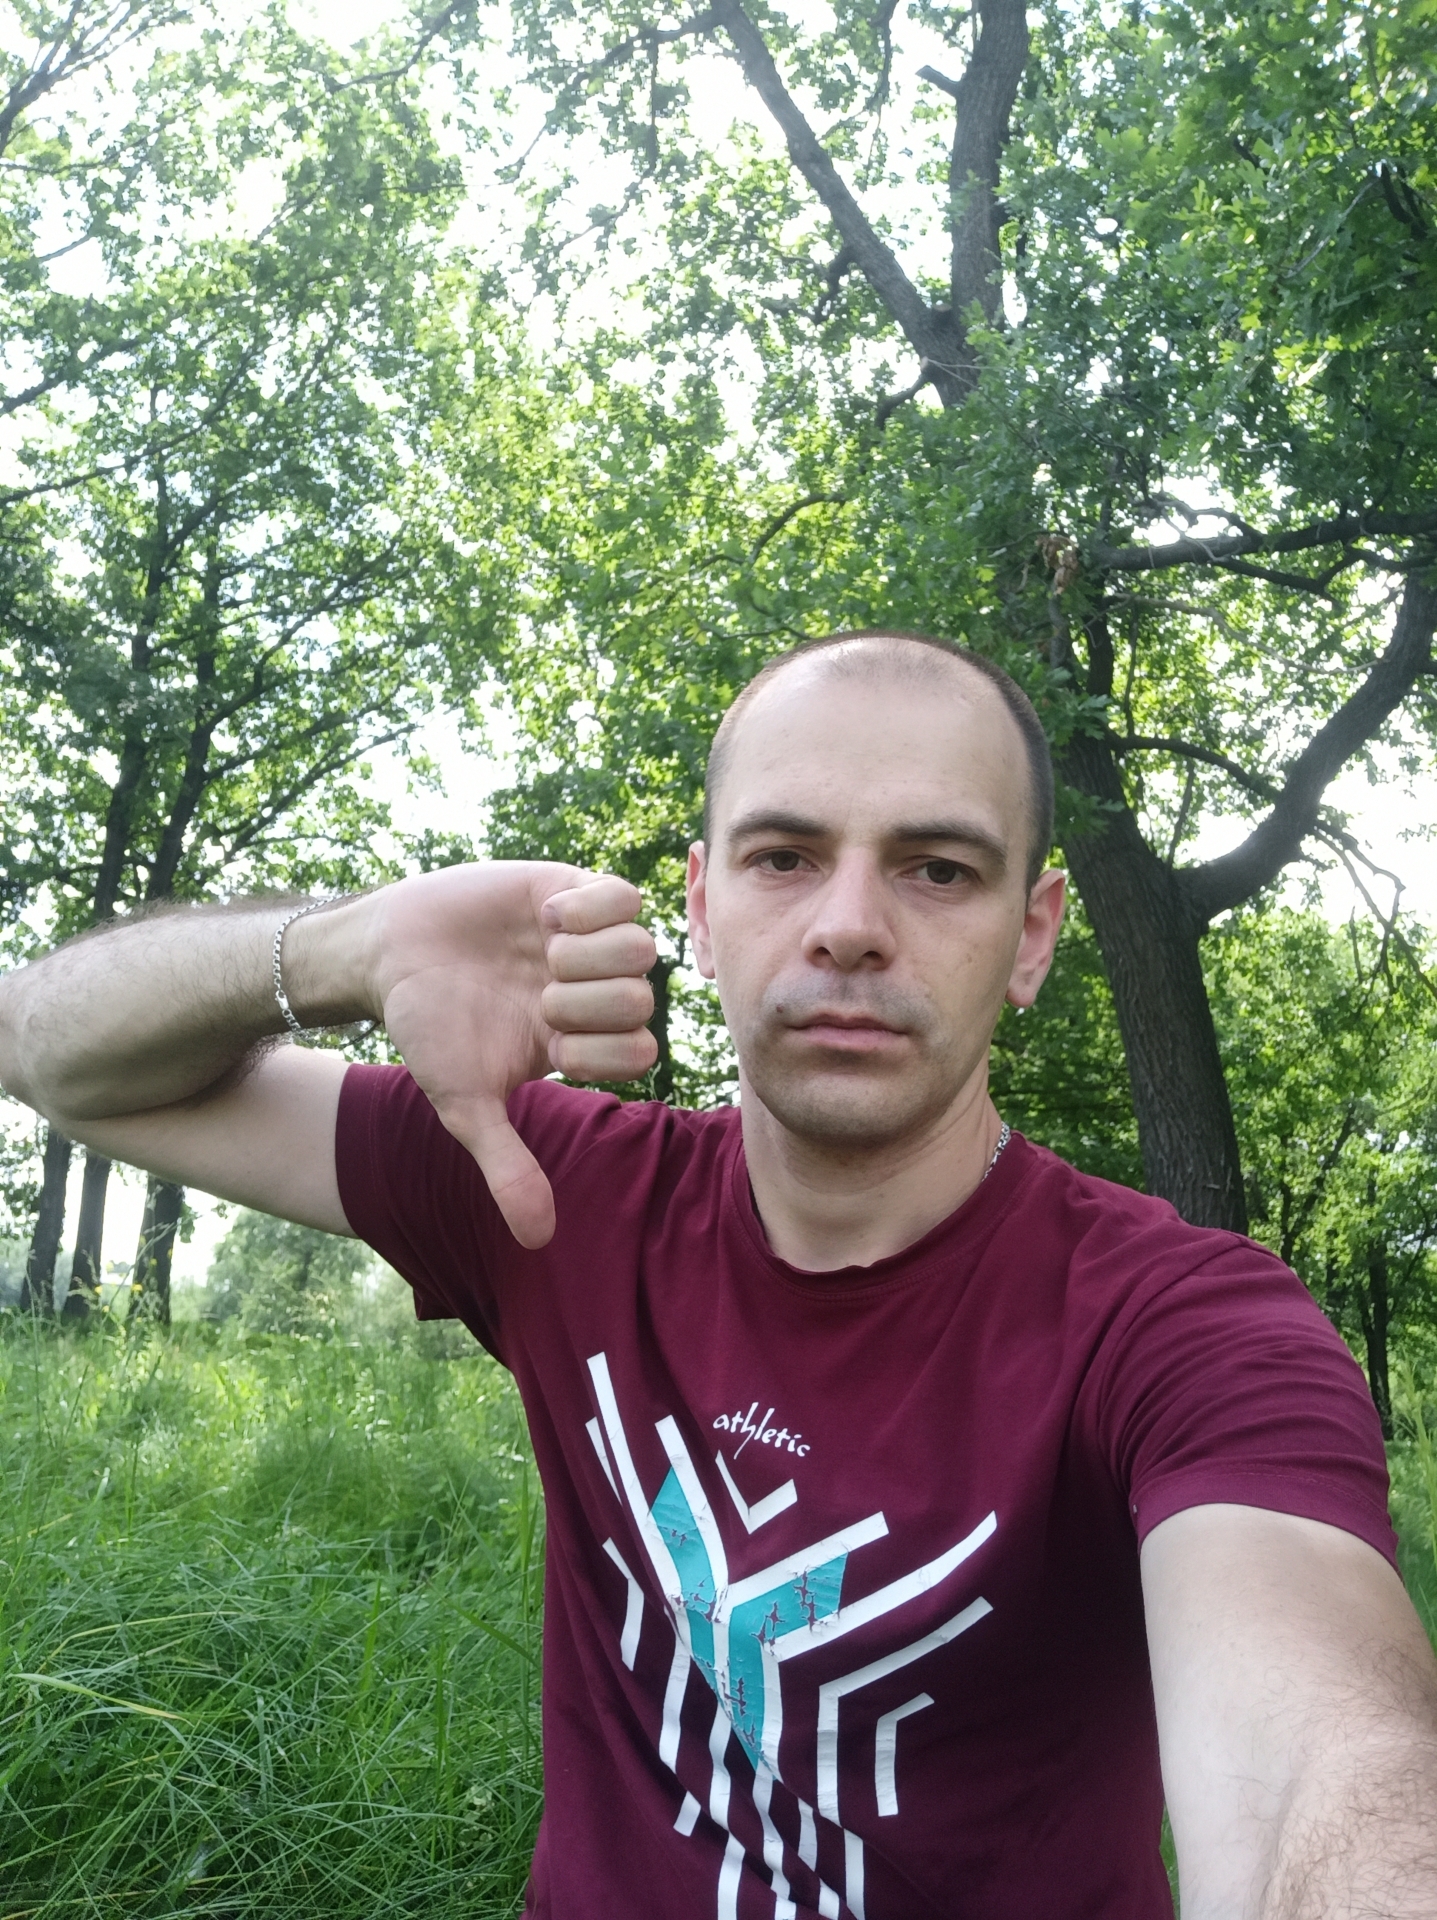
Label: clear